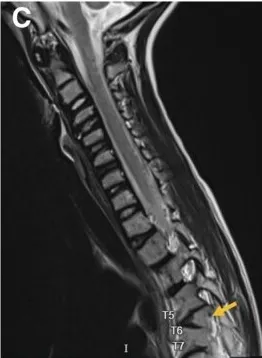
A-D, MRI Spine Cervical-Thoracic-Lumbar without contrast sagittal view T1 weighted. B, The arrow shows right hemivertebra of T3.
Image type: radiology (mri)